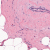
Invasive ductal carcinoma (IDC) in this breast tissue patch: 0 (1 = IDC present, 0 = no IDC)